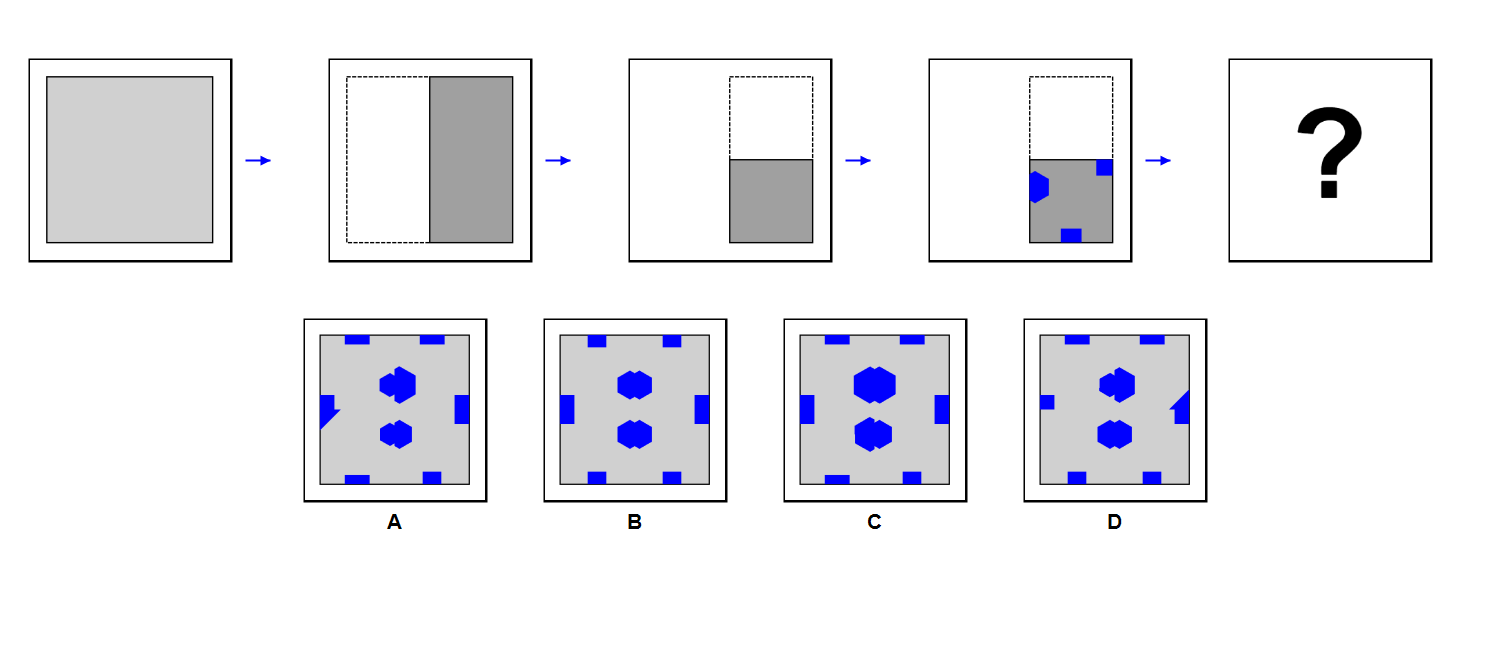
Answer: B